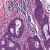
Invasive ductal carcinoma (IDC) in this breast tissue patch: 1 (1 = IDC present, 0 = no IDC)